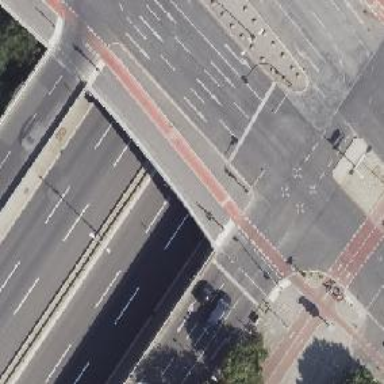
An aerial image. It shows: Cycleway area on the road.